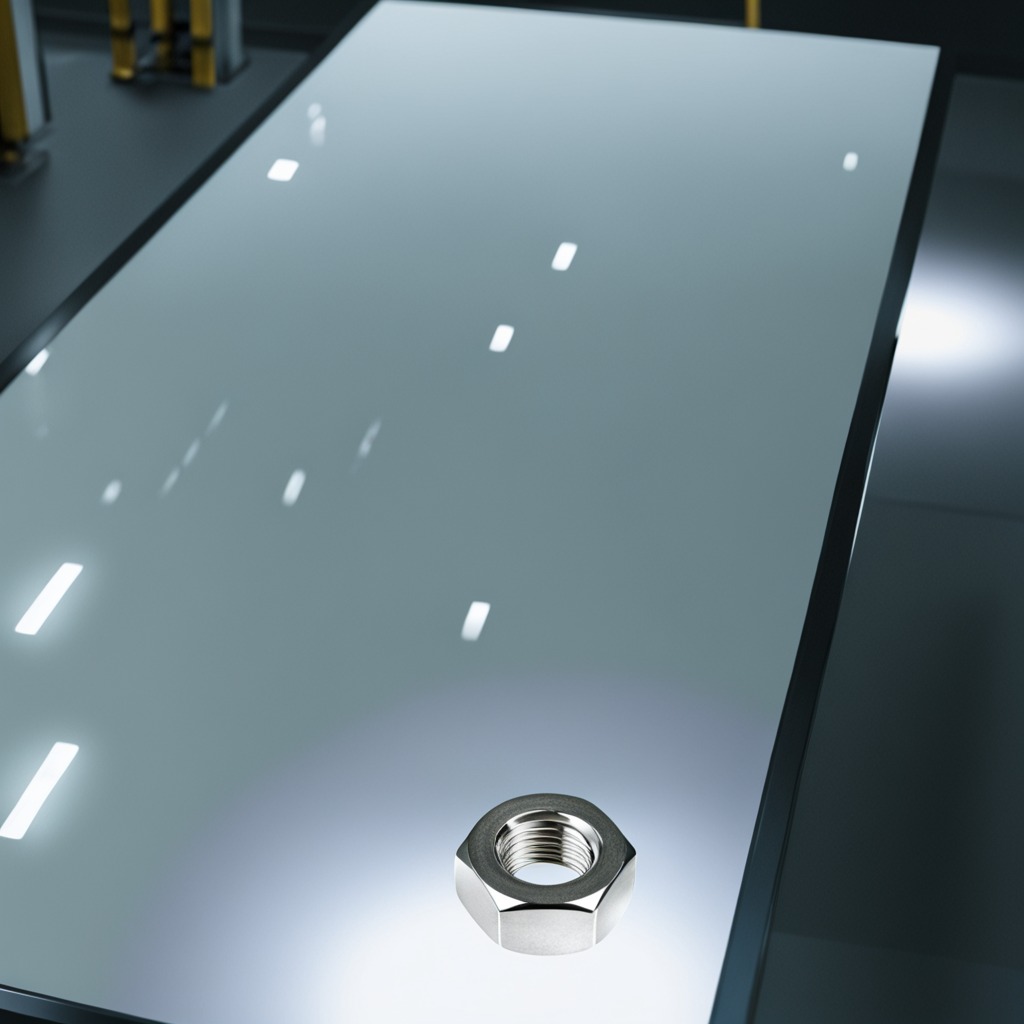
A metal nut is lying on a high-gloss table in a ship maintenance bay industrial lighting.